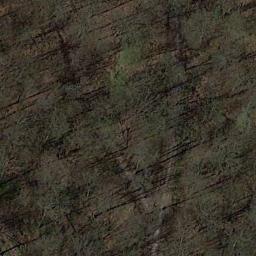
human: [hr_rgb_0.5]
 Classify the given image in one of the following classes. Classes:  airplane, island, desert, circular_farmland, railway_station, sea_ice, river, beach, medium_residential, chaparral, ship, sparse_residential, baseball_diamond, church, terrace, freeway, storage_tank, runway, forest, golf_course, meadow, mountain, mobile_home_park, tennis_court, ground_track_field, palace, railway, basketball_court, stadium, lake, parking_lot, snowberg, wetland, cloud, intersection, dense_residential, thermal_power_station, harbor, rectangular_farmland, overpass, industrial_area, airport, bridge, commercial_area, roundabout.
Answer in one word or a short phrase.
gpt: forest